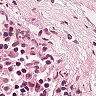
Metastatic tissue present: no